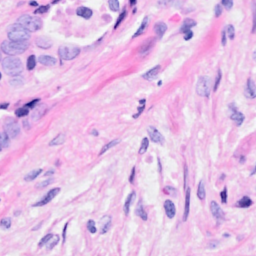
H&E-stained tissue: Breast